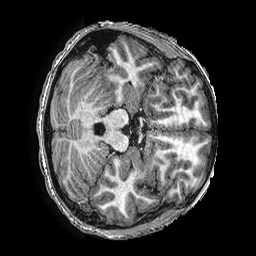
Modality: T1w
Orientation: axial
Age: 14
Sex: male
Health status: ill
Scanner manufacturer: ge
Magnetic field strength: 3 T
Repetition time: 0.0077 s
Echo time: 0.003436 s